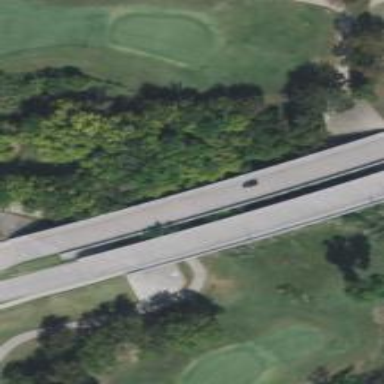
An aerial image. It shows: Man-made bridge.